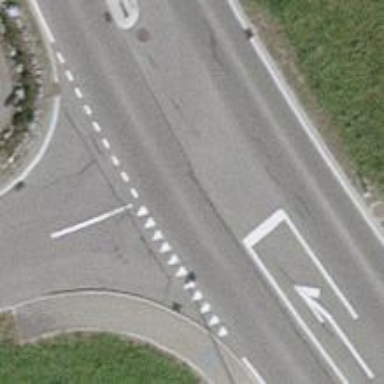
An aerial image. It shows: Secondary road with asphalt surface.